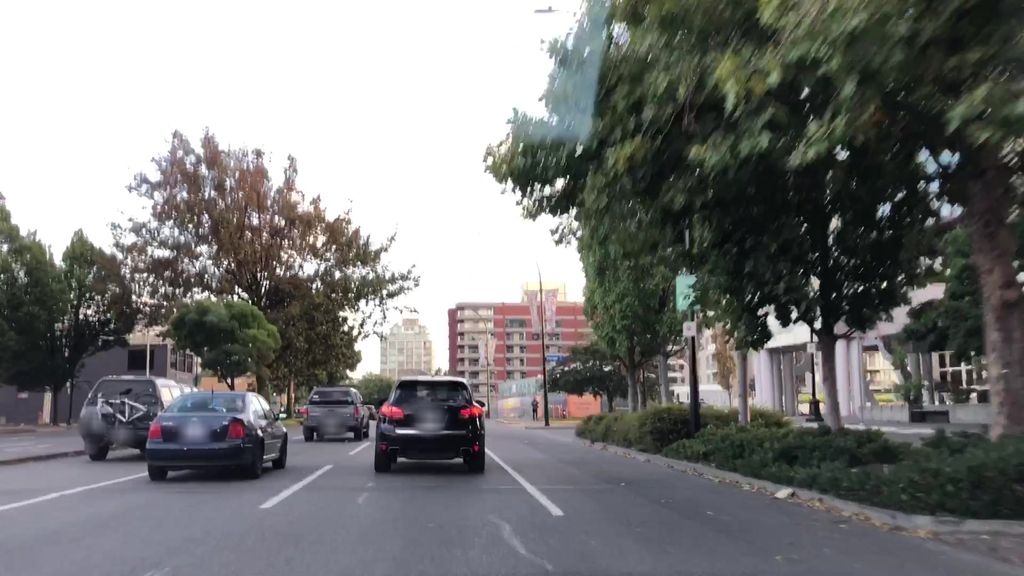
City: victoria